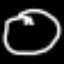
Label: clock